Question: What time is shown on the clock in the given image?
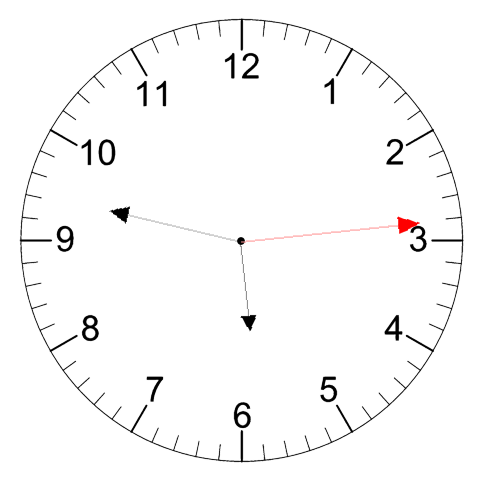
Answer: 05:47:14